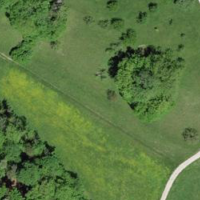
EUNIS habitat code: 25
Species observed at this site:
Campanula glomerata